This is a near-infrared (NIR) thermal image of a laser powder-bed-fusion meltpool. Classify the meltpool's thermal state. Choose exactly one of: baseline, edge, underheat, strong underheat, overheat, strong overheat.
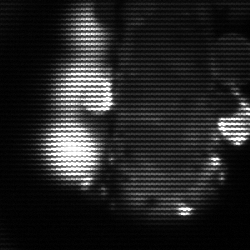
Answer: strong underheat